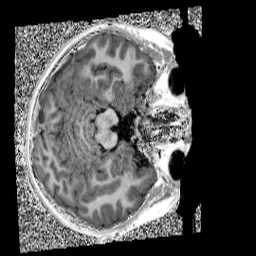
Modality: UNIT1
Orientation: axial
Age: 9
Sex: male
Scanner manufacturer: siemens
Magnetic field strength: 3 T
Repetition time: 4 s
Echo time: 0.00299 s